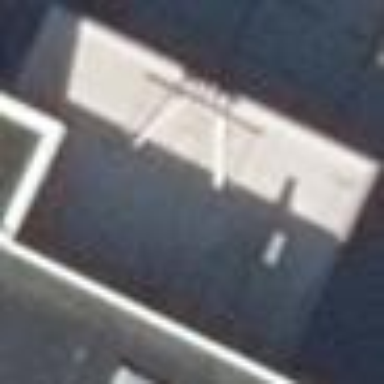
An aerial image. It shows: View of roof of building.